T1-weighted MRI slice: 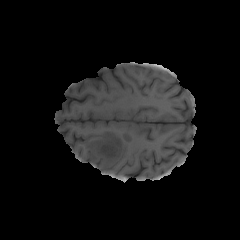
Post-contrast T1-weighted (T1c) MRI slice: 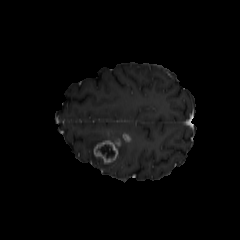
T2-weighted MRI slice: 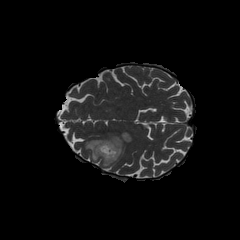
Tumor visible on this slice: yes